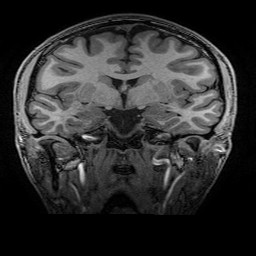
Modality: T1w
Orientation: sagittal
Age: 19
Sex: male
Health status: healthy
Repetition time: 2.53 s
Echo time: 0.0034 s